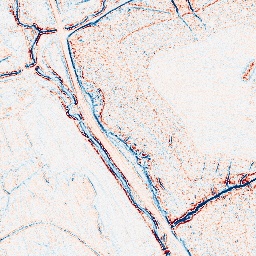
Category: edge_preserving
Decomposition family: bilateral
Decomposition parameters: d: 5
sigma_color: 150
sigma_space: 25
Upsampling method: sinc_blackman
Upsampling parameters: scale: 2
kernel_size: 8
Upsampling scale: 2